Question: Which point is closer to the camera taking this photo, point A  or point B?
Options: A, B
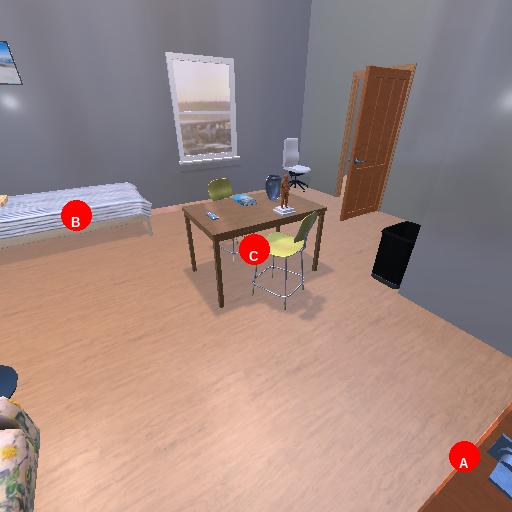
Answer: A